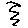
Label: zigzag